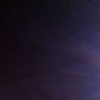
Label: space